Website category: auto
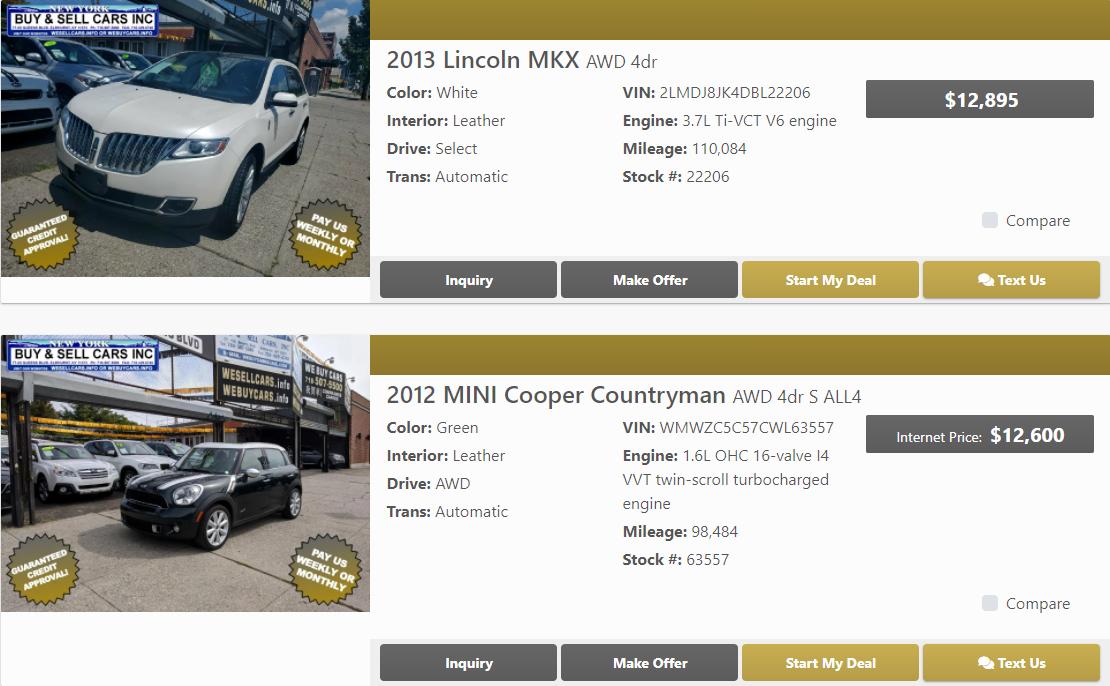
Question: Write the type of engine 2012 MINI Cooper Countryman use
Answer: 1.6L OHC 16-valve I4 VVT twin-scroll turbocharged engine

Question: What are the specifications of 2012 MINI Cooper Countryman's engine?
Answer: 1.6L OHC 16-valve I4 VVT twin-scroll turbocharged engine

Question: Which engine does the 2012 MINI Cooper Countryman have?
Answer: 1.6L OHC 16-valve I4 VVT twin-scroll turbocharged engine

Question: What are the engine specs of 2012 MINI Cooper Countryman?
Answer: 1.6L OHC 16-valve I4 VVT twin-scroll turbocharged engine

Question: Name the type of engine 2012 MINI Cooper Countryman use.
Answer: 1.6L OHC 16-valve I4 VVT twin-scroll turbocharged engine

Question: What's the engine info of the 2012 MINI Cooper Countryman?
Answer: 1.6L OHC 16-valve I4 VVT twin-scroll turbocharged engine

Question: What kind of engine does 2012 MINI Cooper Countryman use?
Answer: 1.6L OHC 16-valve I4 VVT twin-scroll turbocharged engine

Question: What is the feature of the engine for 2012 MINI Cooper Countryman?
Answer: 1.6L OHC 16-valve I4 VVT twin-scroll turbocharged engine

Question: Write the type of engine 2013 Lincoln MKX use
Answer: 3.7L Ti-VCT V6 engine

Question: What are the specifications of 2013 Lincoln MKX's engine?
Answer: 3.7L Ti-VCT V6 engine

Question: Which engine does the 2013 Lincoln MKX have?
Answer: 3.7L Ti-VCT V6 engine

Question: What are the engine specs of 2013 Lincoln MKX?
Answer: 3.7L Ti-VCT V6 engine

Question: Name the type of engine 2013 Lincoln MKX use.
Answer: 3.7L Ti-VCT V6 engine

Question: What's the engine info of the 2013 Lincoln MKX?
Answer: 3.7L Ti-VCT V6 engine

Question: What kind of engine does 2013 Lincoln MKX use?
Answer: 3.7L Ti-VCT V6 engine

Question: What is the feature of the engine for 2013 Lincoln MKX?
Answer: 3.7L Ti-VCT V6 engine

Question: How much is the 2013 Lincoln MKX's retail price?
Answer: $12,895

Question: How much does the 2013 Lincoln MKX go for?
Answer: $12,895

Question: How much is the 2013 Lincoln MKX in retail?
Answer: $12,895

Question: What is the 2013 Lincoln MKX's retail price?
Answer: $12,895

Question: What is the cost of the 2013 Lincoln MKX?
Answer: $12,895

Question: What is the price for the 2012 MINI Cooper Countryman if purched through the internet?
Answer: $12,600

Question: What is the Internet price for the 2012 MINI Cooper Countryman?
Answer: $12,600

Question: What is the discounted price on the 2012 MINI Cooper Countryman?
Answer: $12,600

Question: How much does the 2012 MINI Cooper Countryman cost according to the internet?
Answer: $12,600

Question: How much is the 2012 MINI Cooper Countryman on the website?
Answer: $12,600

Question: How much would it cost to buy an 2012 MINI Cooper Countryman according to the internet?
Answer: $12,600

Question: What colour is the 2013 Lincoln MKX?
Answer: White

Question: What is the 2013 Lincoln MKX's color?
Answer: White

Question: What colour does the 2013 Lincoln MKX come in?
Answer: White

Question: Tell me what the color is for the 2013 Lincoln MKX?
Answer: White

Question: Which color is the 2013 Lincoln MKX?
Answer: White

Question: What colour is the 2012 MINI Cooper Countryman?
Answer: Green

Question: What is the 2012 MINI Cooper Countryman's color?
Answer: Green

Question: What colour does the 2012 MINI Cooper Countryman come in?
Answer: Green

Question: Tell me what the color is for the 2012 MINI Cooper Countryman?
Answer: Green

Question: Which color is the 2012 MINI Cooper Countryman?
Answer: Green

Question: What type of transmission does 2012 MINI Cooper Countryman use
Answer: Automatic

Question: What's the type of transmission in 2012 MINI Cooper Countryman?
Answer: Automatic

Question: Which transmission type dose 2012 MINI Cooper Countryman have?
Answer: Automatic

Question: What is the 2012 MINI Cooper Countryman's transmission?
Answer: Automatic

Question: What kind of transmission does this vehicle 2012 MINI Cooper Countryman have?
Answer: Automatic

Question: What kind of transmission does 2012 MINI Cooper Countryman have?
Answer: Automatic

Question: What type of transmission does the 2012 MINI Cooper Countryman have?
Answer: Automatic

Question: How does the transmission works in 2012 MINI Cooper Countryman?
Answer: Automatic

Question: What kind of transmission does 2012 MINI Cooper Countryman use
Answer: Automatic

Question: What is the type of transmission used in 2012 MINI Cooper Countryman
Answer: Automatic

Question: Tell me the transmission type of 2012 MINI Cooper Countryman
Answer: Automatic

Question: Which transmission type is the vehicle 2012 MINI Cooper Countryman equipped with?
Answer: Automatic

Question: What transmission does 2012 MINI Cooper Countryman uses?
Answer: Automatic

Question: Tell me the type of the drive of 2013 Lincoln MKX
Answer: Select

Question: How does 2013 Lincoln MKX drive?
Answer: Select

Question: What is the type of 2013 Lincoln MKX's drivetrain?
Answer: Select

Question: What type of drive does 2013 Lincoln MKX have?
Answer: Select

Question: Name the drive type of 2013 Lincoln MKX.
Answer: Select

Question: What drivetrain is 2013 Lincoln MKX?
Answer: Select

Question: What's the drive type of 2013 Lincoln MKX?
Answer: Select

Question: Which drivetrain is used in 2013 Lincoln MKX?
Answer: Select

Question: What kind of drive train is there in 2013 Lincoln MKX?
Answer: Select

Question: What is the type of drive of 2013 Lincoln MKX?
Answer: Select

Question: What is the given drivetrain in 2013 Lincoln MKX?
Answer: Select

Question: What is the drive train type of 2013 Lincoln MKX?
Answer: Select

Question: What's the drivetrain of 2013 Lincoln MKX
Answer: Select

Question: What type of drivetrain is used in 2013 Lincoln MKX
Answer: Select